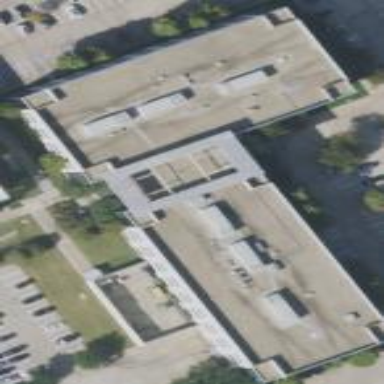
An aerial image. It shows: Commercial building.